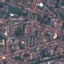
Land use / land cover: Residential